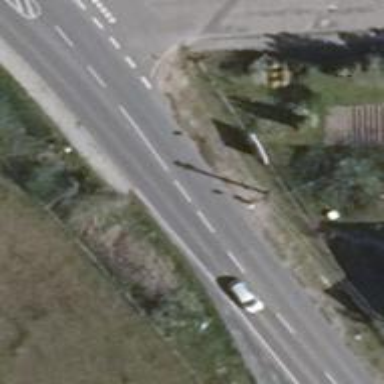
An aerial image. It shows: Platform for public transport. The platform is located by the road.